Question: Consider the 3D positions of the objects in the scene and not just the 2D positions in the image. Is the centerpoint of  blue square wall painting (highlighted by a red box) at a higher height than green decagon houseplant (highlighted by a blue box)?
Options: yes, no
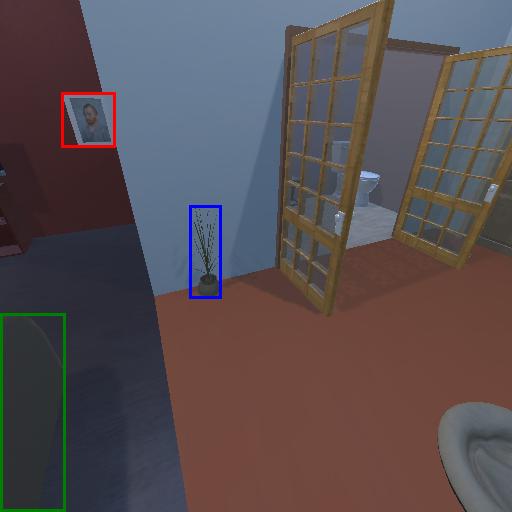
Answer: yes